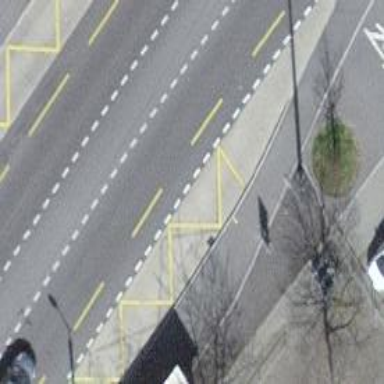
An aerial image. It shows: Asphalt platform for public transport with shelter. This platform serves trolleybuses.